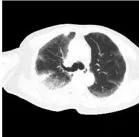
Chest images during the clinical episode. (E-H) Chest CT on intubation day showed bilateral ground-glass opacities and consolidation with reticulation.
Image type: radiology (ct)